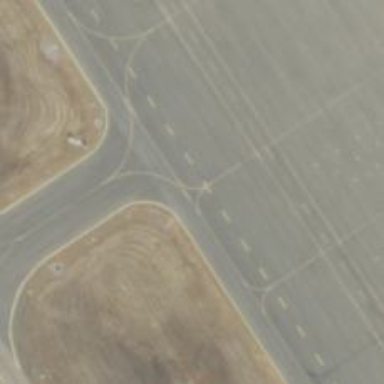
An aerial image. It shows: Image of taxiway at airport.